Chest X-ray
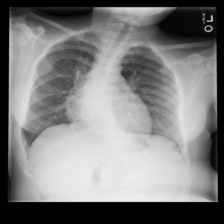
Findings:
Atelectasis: negative
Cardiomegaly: negative
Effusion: negative
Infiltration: negative
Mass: negative
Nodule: negative
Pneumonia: negative
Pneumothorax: negative
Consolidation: negative
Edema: negative
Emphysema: negative
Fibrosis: negative
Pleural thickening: negative
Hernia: negative